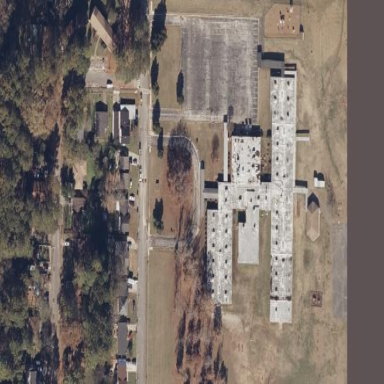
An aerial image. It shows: School.